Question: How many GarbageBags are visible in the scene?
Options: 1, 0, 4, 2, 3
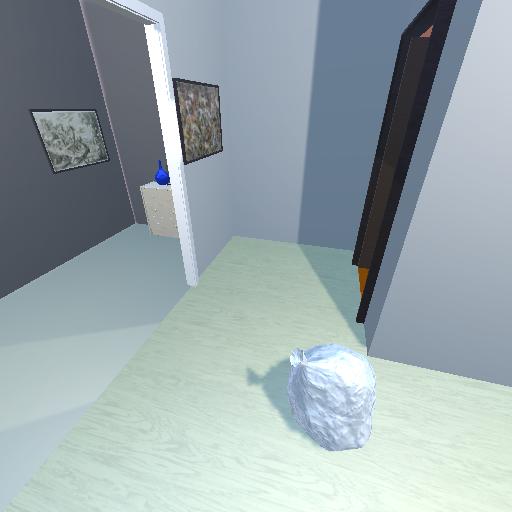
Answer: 1